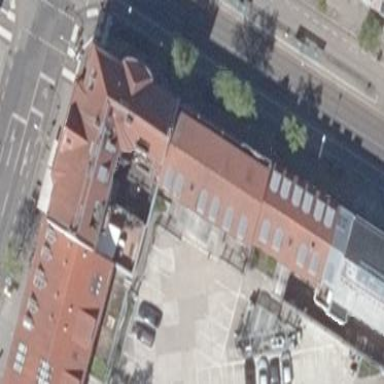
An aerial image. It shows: Gabled roof on residential building.